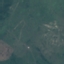
Land use / land cover: Pasture